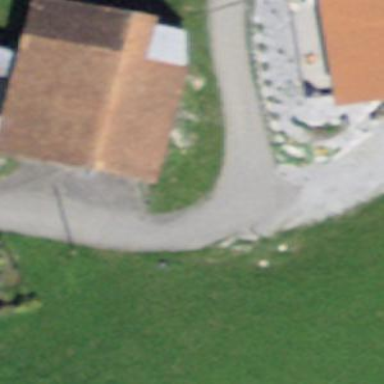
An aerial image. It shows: Rural barn.